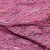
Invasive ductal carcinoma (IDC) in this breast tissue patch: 0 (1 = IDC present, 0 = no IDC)